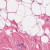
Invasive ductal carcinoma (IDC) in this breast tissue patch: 0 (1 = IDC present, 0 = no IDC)